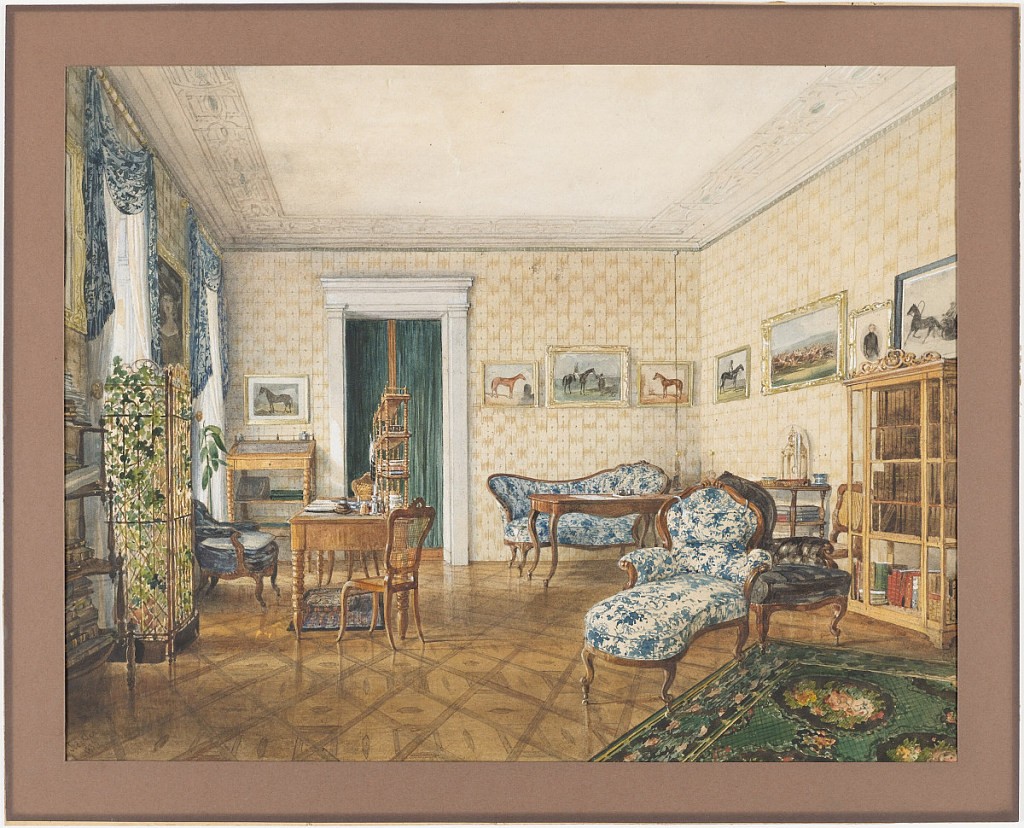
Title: Drawing Room of a Sportsman
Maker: Emanuel Stöckler, Moravian/Czechoslovakian, 1819 – 1893
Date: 1856
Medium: Brush and watercolor, gouache on white wove paper
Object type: Drawing
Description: This view, dominated by horse paintings, indicates a room belonging to a sportsman or racing enthusiast. However, the use of matching blue-and-white upholstery fabric on the Rococo Revival furniture and in the window swags is not especially masculine. On the left, a trellis screen appears to enclose tall potted plants. Both the slant desk and flattop desk are inspirations of the Biedermeier period.